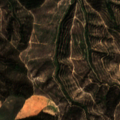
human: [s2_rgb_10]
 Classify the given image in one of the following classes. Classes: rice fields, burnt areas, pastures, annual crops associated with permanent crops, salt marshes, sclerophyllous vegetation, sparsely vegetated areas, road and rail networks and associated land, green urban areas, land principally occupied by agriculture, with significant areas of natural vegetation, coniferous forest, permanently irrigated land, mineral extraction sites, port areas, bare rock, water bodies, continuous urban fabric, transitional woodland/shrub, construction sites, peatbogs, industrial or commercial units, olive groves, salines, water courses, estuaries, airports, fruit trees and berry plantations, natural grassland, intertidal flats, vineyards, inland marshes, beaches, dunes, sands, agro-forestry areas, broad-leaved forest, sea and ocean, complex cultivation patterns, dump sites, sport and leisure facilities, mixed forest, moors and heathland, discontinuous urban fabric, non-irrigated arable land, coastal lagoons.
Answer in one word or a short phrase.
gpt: broad-leaved forest, sclerophyllous vegetation, transitional woodland/shrub